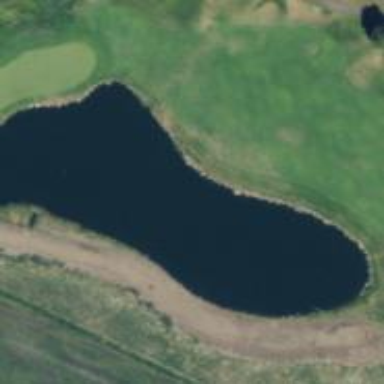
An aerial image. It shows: Water hazard in golf course. The hazard is natural water feature.